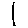
Label: square